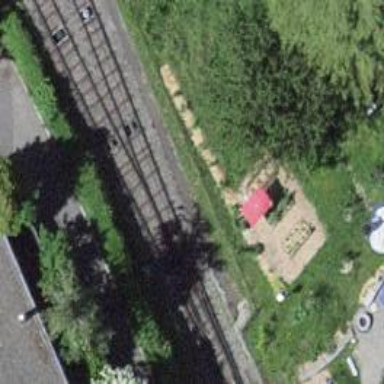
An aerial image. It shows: Funicular railway with one track.